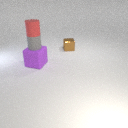
large purple rubber cube below small gray rubber cylinder